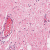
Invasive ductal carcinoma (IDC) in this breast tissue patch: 0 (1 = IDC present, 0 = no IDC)